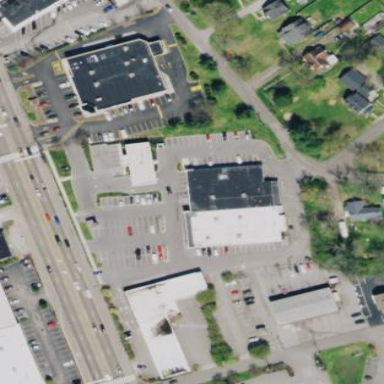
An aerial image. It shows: Retail area.